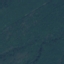
Land use / land cover class: Forest